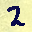
Label: 2